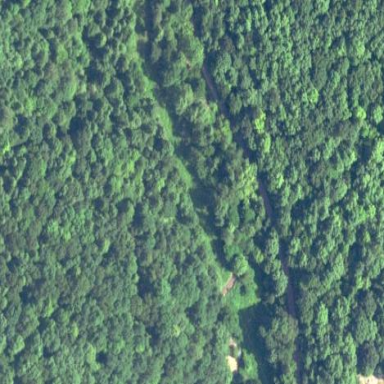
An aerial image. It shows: Serene woodland landscape.